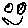
Label: smiley face